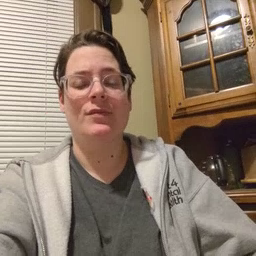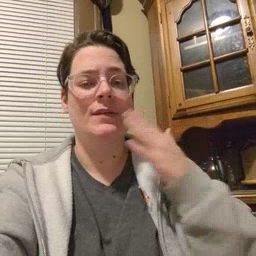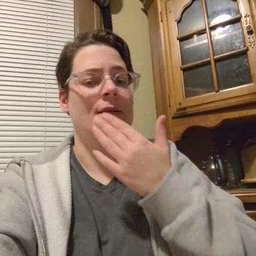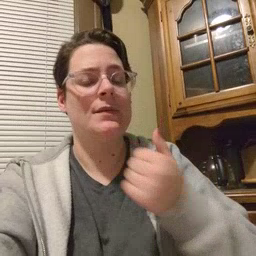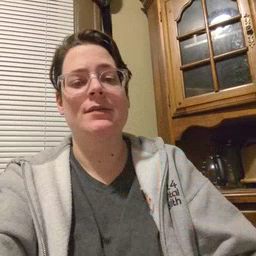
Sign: napkin